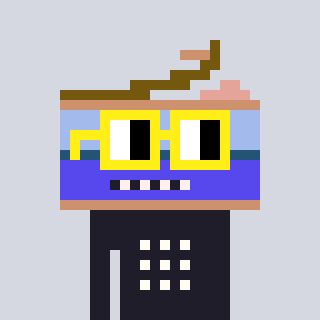
a pixel art character with square yellow glasses, a canned ham-shaped head and a grayscale-colored body on a cool background